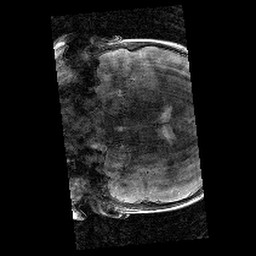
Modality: T2w
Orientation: coronal
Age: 10
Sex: male
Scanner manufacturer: siemens
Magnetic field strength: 3 T
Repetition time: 9.23 s
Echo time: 0.067 s